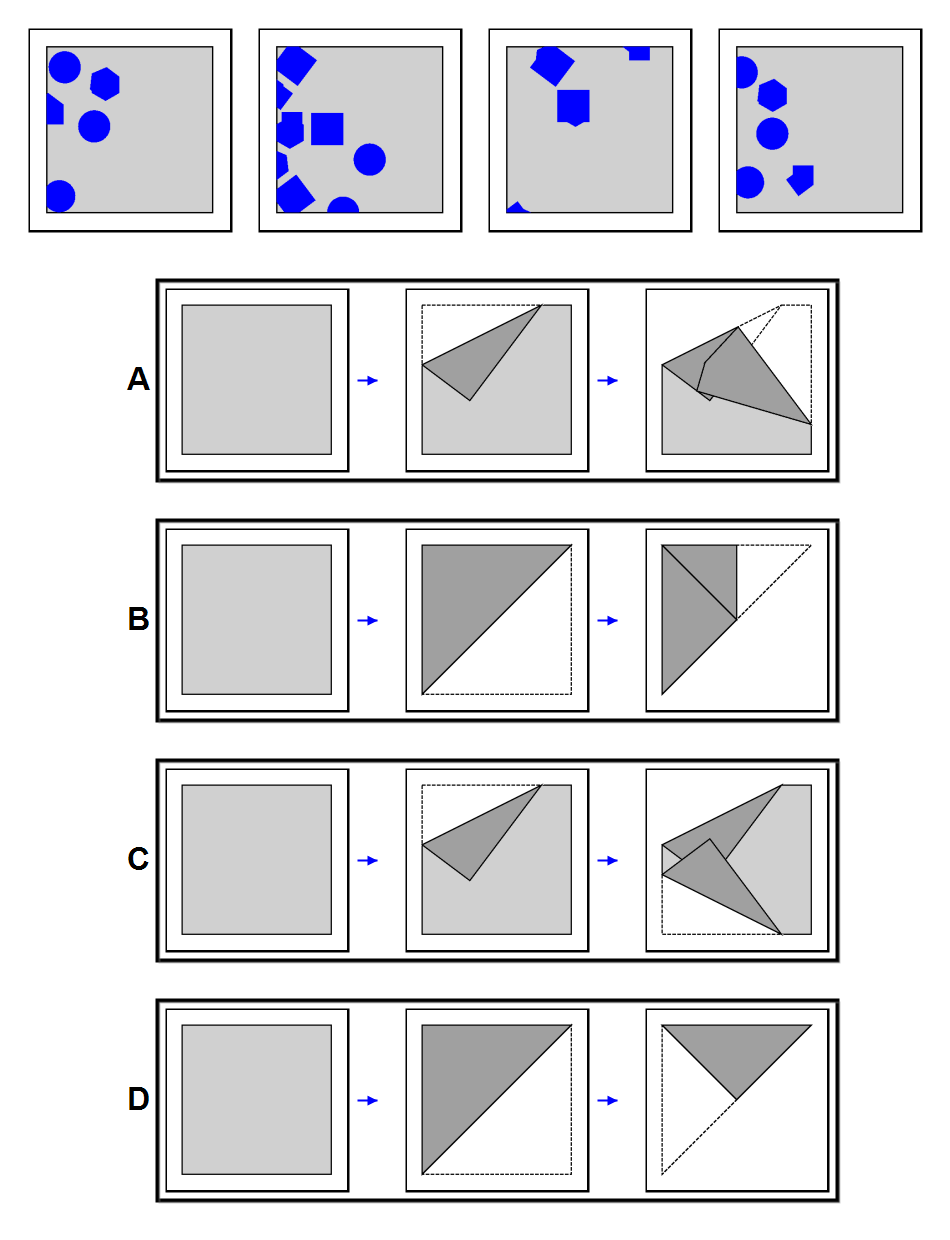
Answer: C